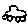
Label: car